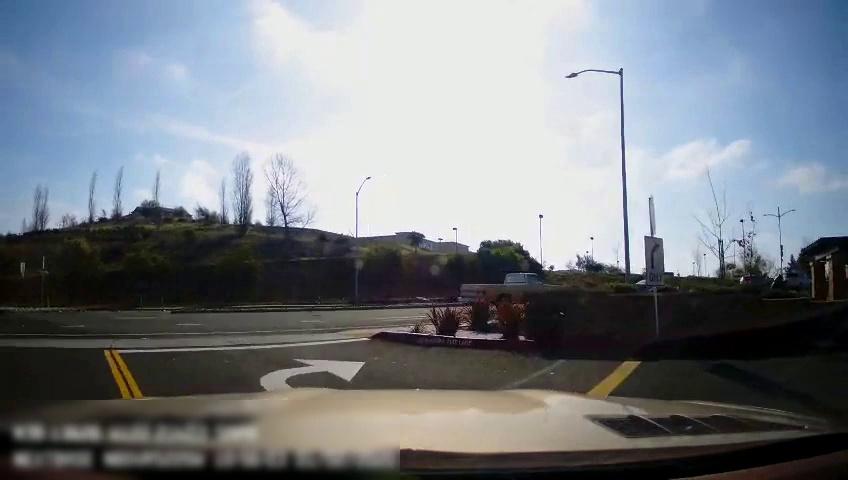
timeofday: Day
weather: Sunny
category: Drivable Space
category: Vehicles | Truck
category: Traffic | Signs
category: Traffic | Signs